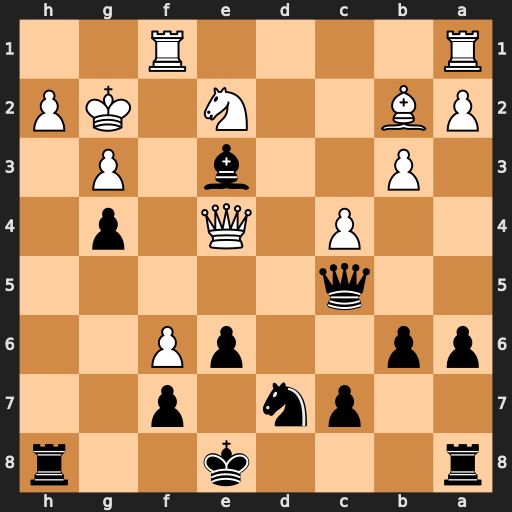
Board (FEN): r3k2r/2pn1p2/pp2pP2/2q5/2P1Q1p1/1P2b1P1/PB2N1KP/R4R2
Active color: b
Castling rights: kq
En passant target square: -
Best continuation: Rxh2+ Kxh2 Qh5+ Kg2 Qh3#